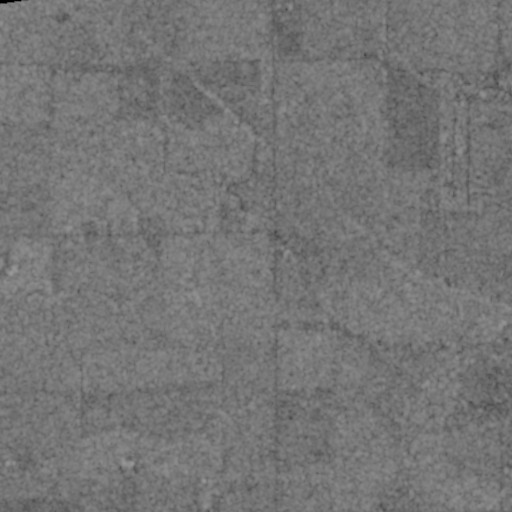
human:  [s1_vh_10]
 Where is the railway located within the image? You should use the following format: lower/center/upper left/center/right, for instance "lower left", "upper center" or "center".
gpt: The railway is located in the lower of the image.
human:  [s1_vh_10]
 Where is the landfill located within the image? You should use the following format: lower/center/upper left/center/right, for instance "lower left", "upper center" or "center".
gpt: There is no landfill in the image.

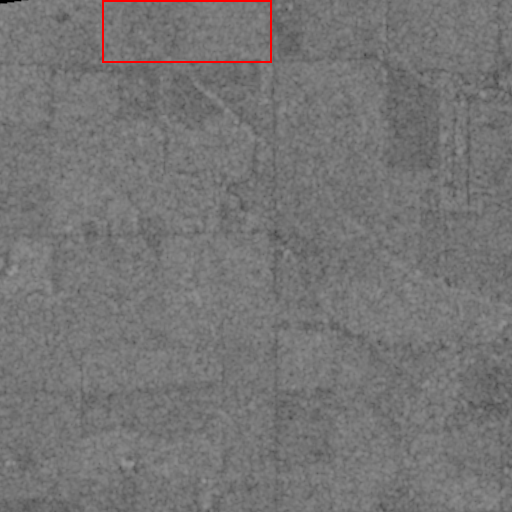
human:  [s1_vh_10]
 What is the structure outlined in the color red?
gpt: The structure outlined in red is a crop field.
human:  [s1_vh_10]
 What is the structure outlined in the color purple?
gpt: There is no purple outline.